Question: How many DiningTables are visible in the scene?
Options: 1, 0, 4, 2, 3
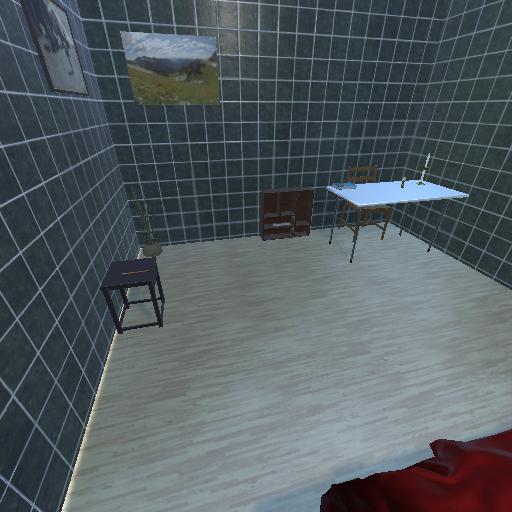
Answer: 1